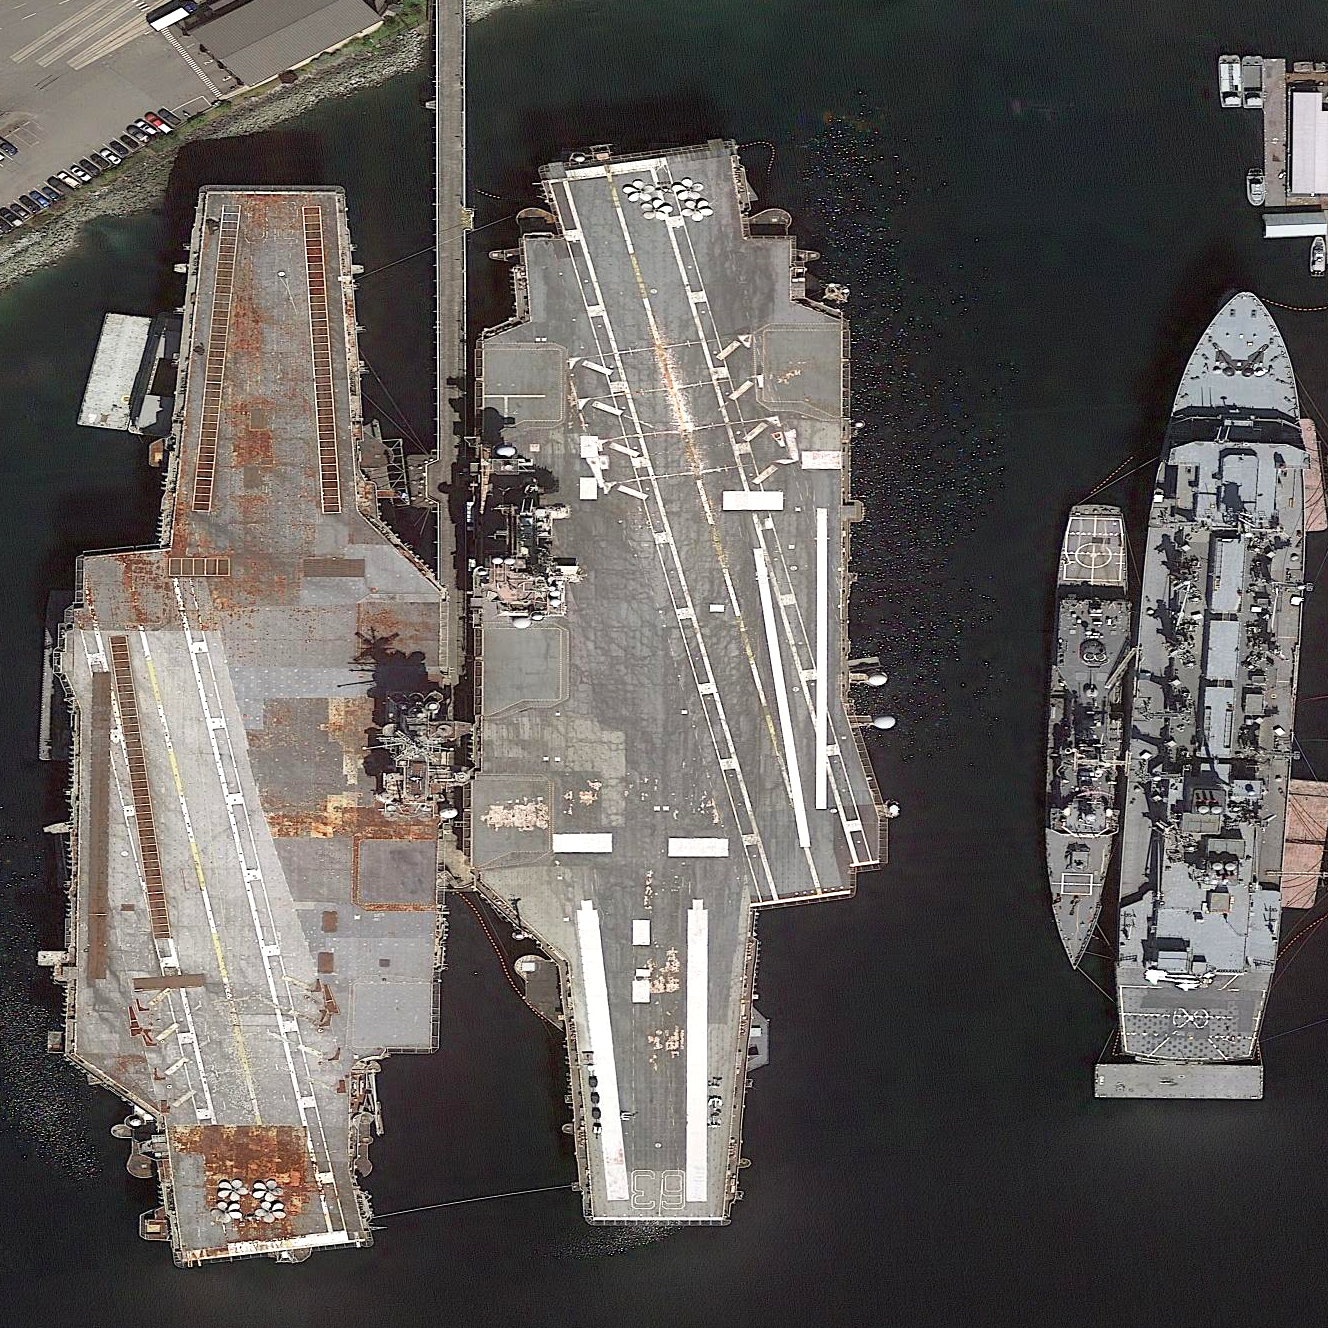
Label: aircraft_carrier